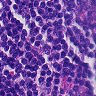
Metastatic tissue present: no